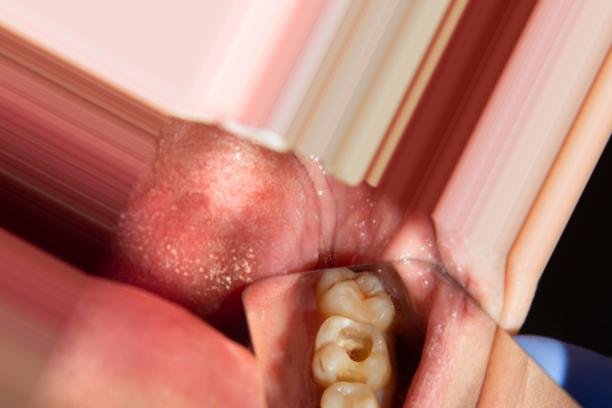
Condition: Caries